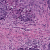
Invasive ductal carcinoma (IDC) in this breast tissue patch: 1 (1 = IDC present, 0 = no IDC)